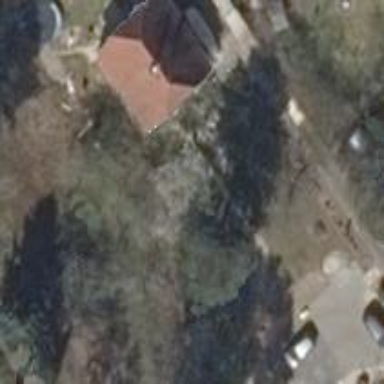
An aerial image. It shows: Detached building with half-hipped roof.